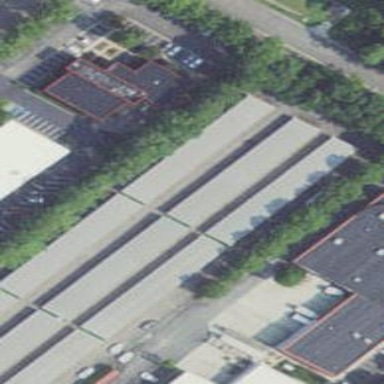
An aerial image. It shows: Commercial building.